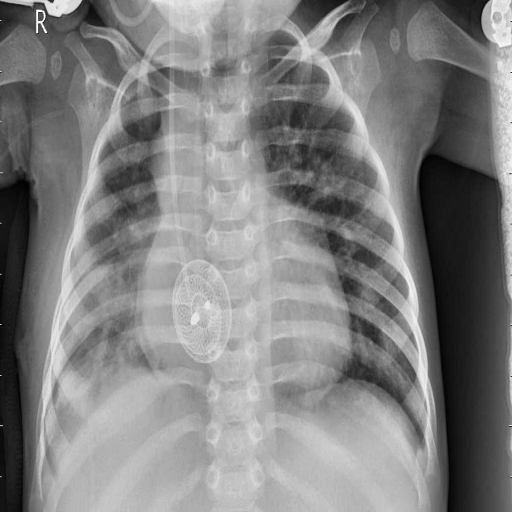
Finding: PNEUMONIA